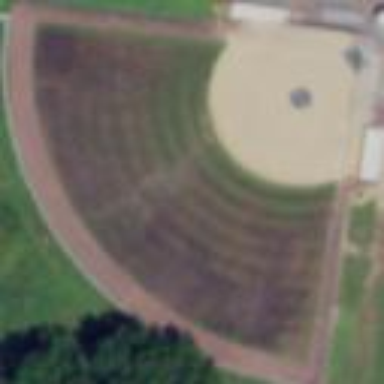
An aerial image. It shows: Baseball pitch for leisure land.